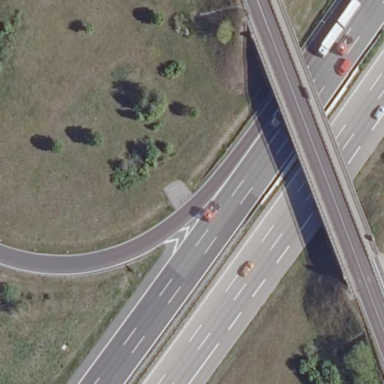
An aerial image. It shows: Motorway area.